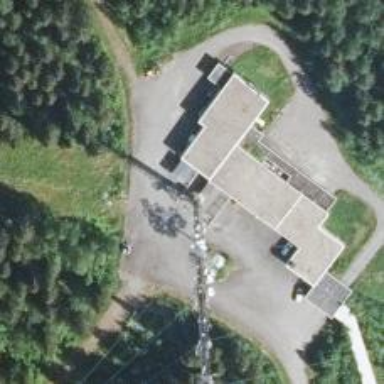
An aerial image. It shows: Mast structure.